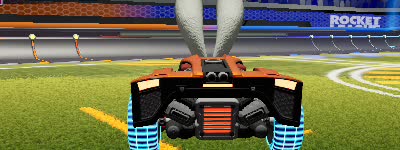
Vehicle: breakout